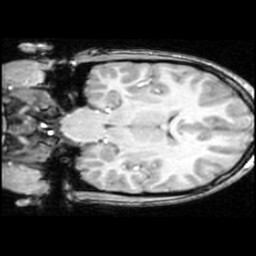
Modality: T1w
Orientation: coronal
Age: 11
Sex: male
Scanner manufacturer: ge
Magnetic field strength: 1.5 T
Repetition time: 0.03333 s
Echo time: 0.008 s